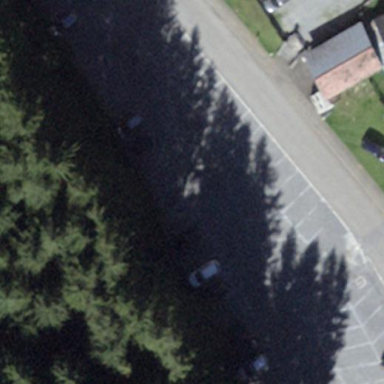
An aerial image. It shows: Parking area with fine gravel surface.